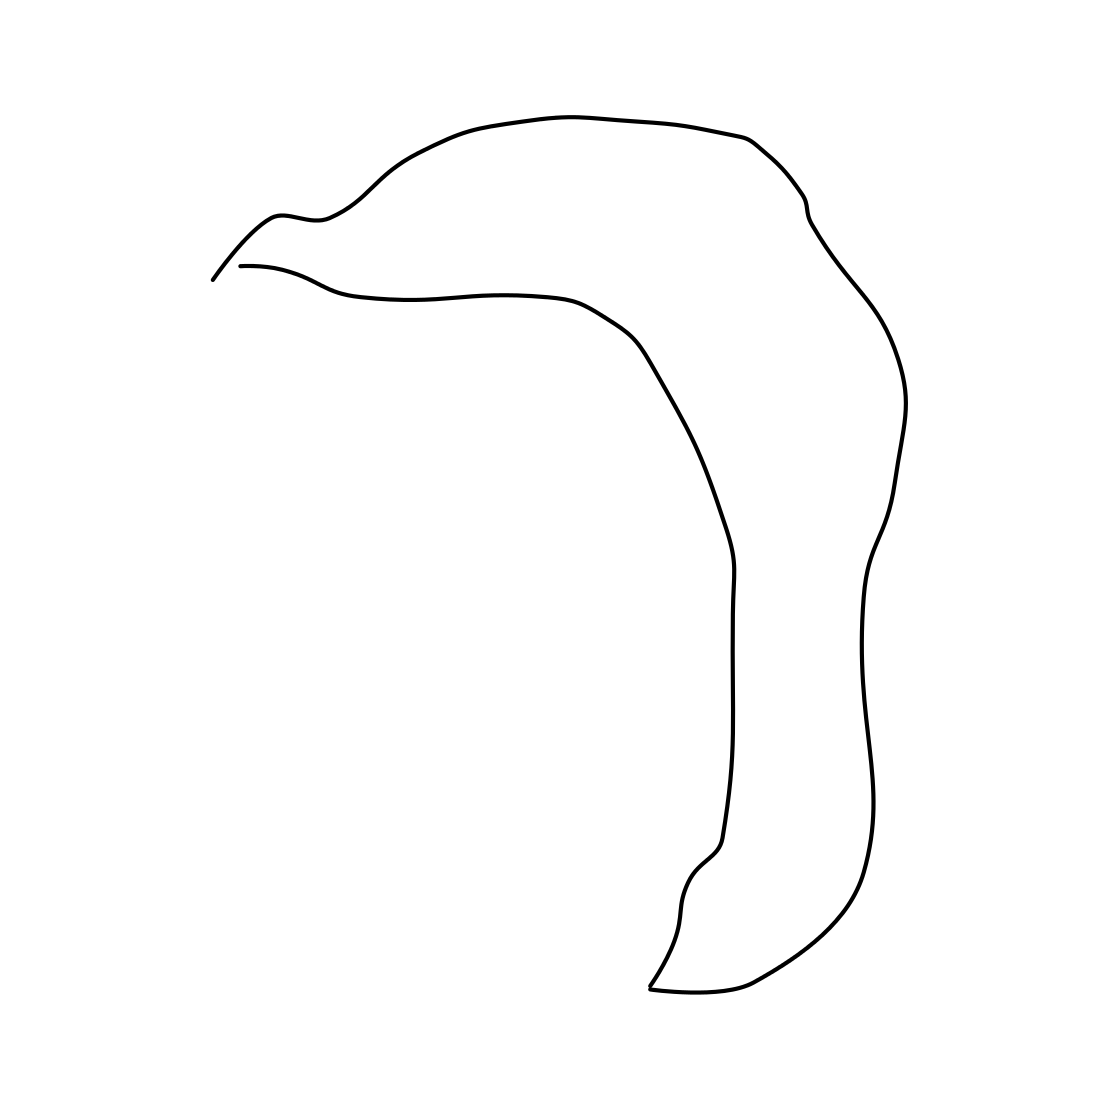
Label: boomerang